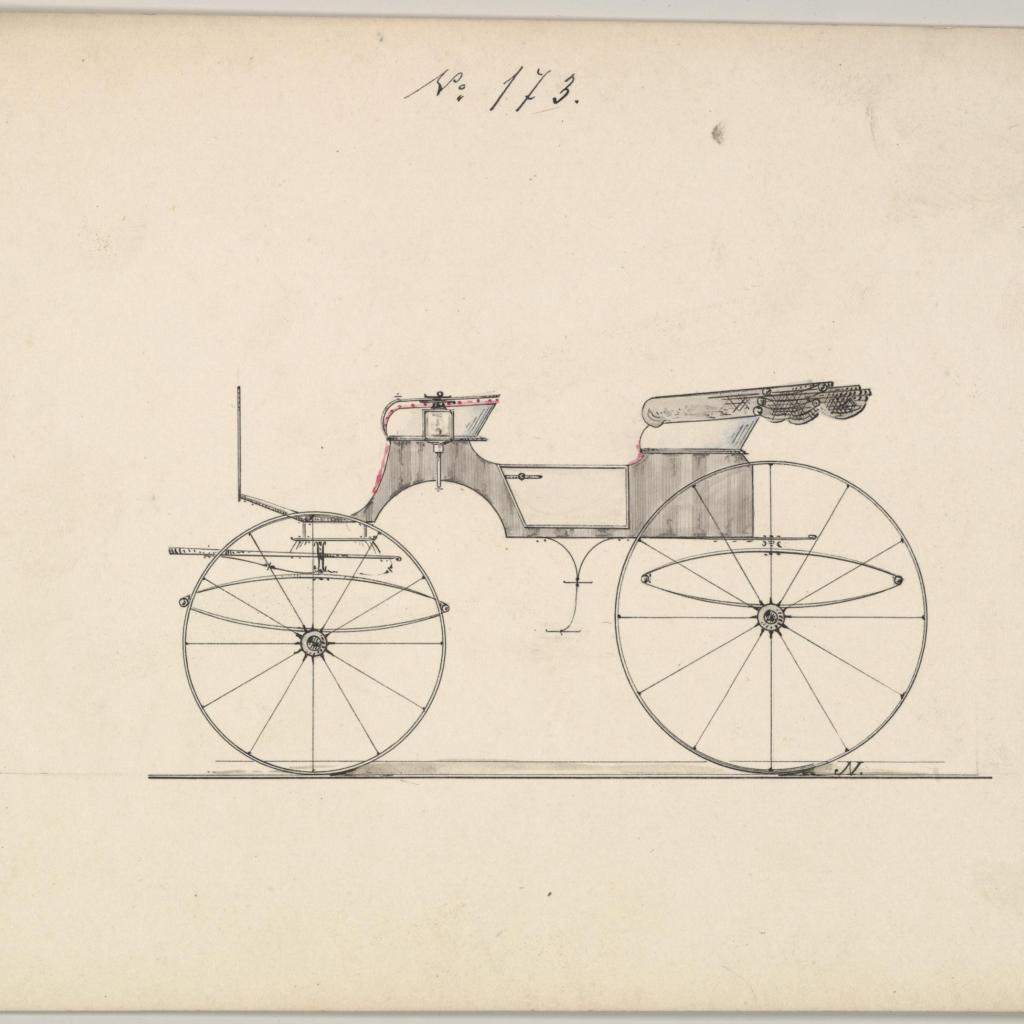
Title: Design for Phaeton, no. 173
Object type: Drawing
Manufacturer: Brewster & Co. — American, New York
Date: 1850–74
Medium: Pen and black ink, watercolor and gouache
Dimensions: sheet: 6 5/16 x 9 1/8 in. (16 x 23.2 cm)
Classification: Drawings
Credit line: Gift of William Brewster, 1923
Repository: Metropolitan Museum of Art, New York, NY